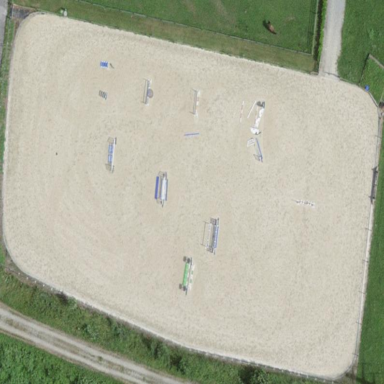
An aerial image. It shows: Equestrian pitch used for leisure and sports activities.